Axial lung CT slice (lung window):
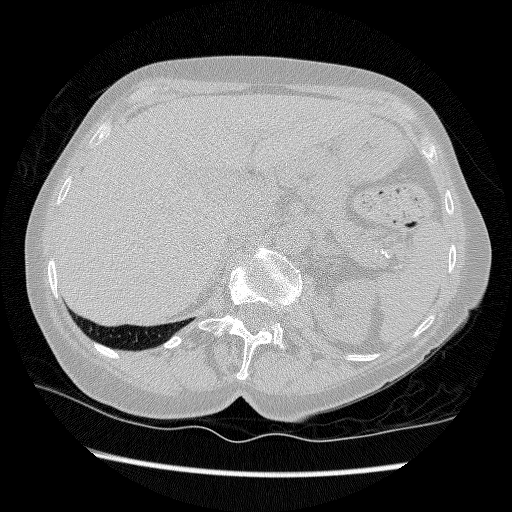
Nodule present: no